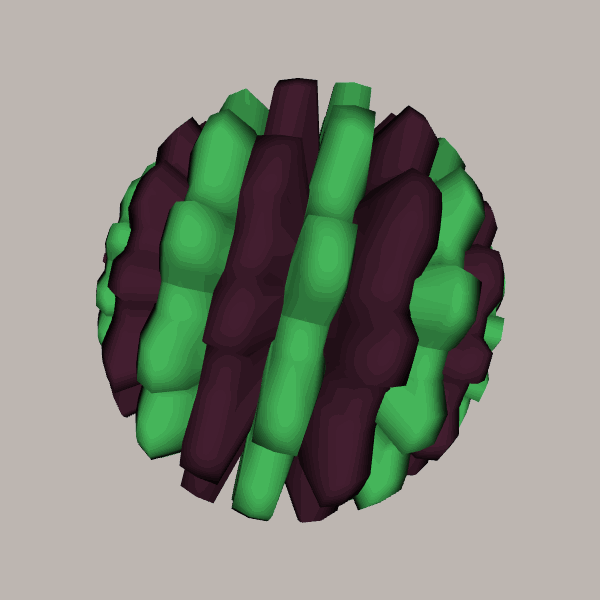
Background: light